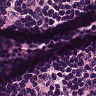
Metastatic tissue present: no